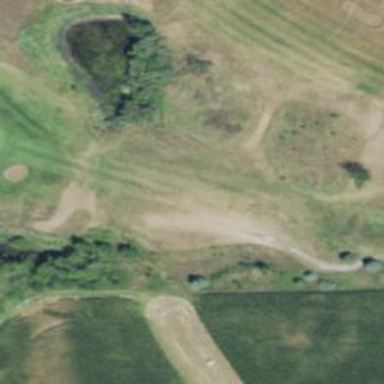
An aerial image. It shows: Golf fairway in the image.